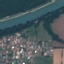
Land use / land cover: River